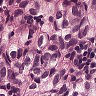
Metastatic tissue present: yes